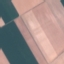
Land use / land cover: AnnualCrop